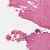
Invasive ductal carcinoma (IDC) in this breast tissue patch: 0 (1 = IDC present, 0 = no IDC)